高三 · 度量几何学
函数 $y=f(x)$ 的图象如图所示, 则阴影部分的面积是 ( )

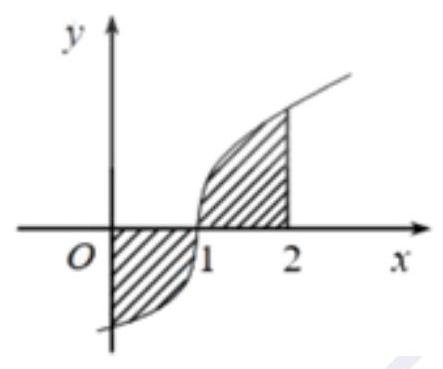
A. $\int_{0}^{1} f(x) d x$
B. $\int_{0}^{2} f(x) d x$
C. $\int_{0}^{2}|f(x)| d x$
D. $\int_{0}^{1} f(x) d x+\int_{1}^{2} f(x) d x$
答案: C
解析: 答案: C

【解析】 由图得阴影部分的面积为 $\int_{0}^{1}[-f(x)] d x+\int_{1}^{2} f(x) d x=\int_{0}^{1}|f(x)| d x+\int_{1}^{2} f(x) d x=\int_{0}^{2}|f(x)| d x$,
故答案为: C.

【分析】利用定积分的几何意义即可表示出封闭图形的面积.